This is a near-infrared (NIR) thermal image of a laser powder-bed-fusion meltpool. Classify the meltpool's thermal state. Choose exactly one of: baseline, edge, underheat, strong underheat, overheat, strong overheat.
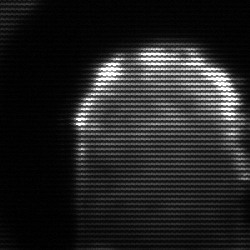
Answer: baseline